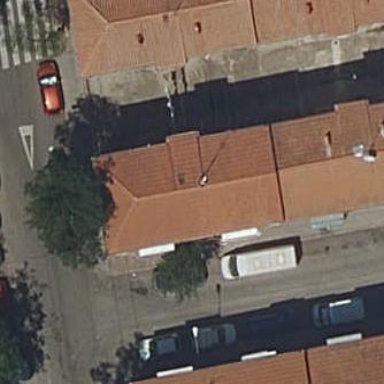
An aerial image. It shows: Building.